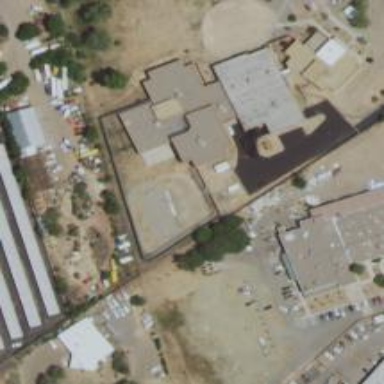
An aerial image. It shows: Prison.